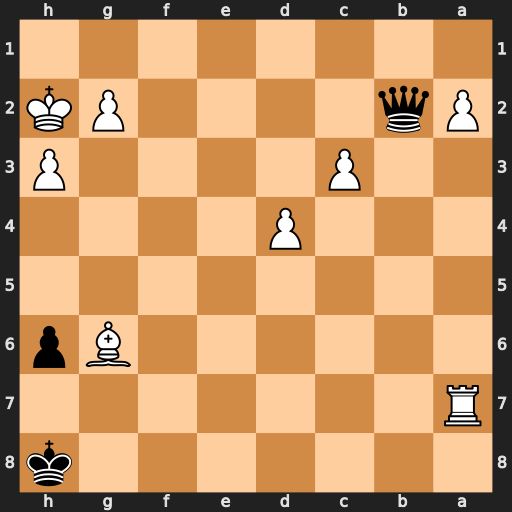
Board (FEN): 7k/R7/6Bp/8/3P4/2P4P/Pq4PK/8
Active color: b
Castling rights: -
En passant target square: -
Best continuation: Qb8+ Kg1 Qxa7